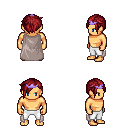
a pixel art fantasy rpg character, male body template, human, tanned skin, gray cape, white pants, brunette pixie cut hairstyle, purple tiara, four views (front, back, left, right), 2x2 character sprite sheet, small pixel art, hard edges, no anti-aliasing